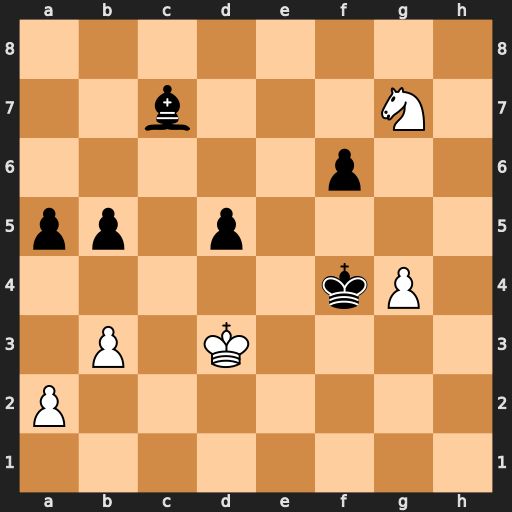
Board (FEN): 8/2b3N1/5p2/pp1p4/5kP1/1P1K4/P7/8
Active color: w
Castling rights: -
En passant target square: -
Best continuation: Ne6+ Kxg4 Nxc7